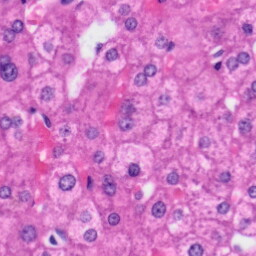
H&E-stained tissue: Liver